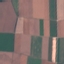
Label: AnnualCrop